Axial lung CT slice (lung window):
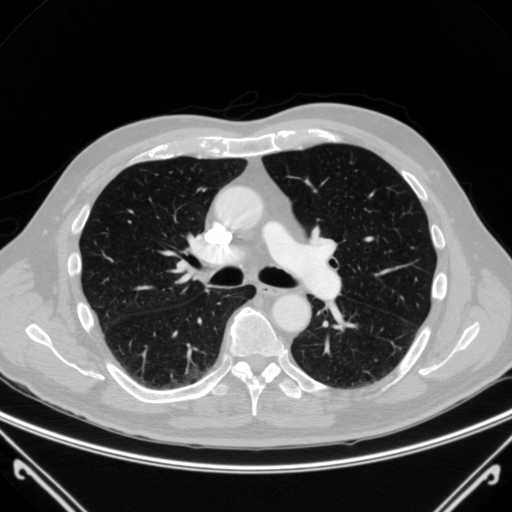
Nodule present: no